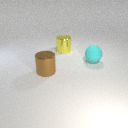
large cyan rubber sphere to the right of large yellow metal cylinder